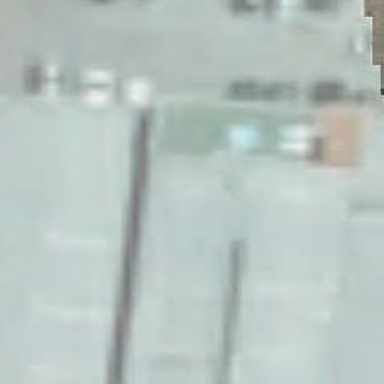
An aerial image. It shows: Industrial building.